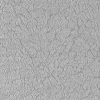
Atmospheric dust classification: not_dusty